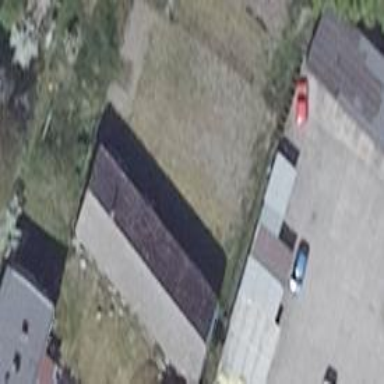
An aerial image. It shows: Manufacturing building.